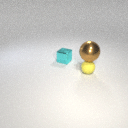
small yellow rubber sphere below large brown metal sphere